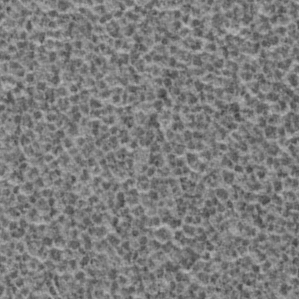
Label: frost